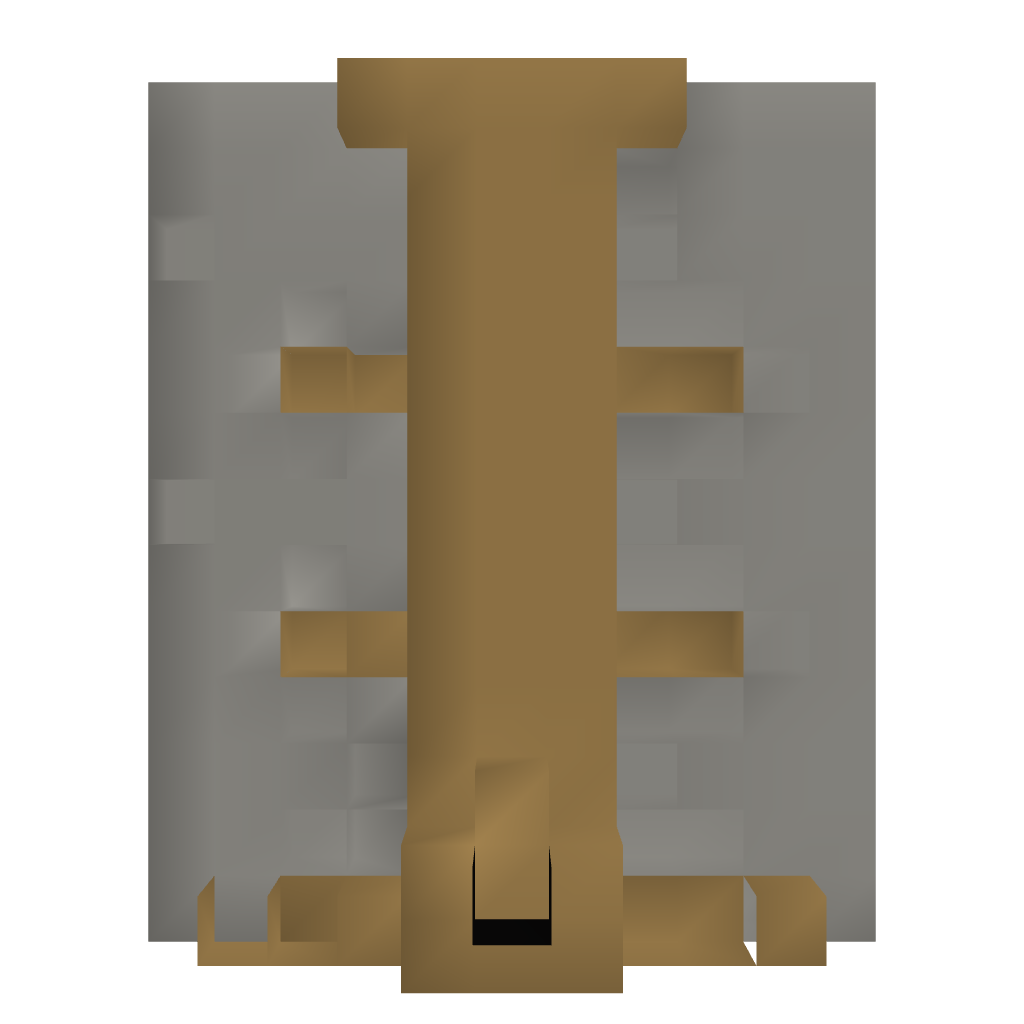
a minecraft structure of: sugar cane farm